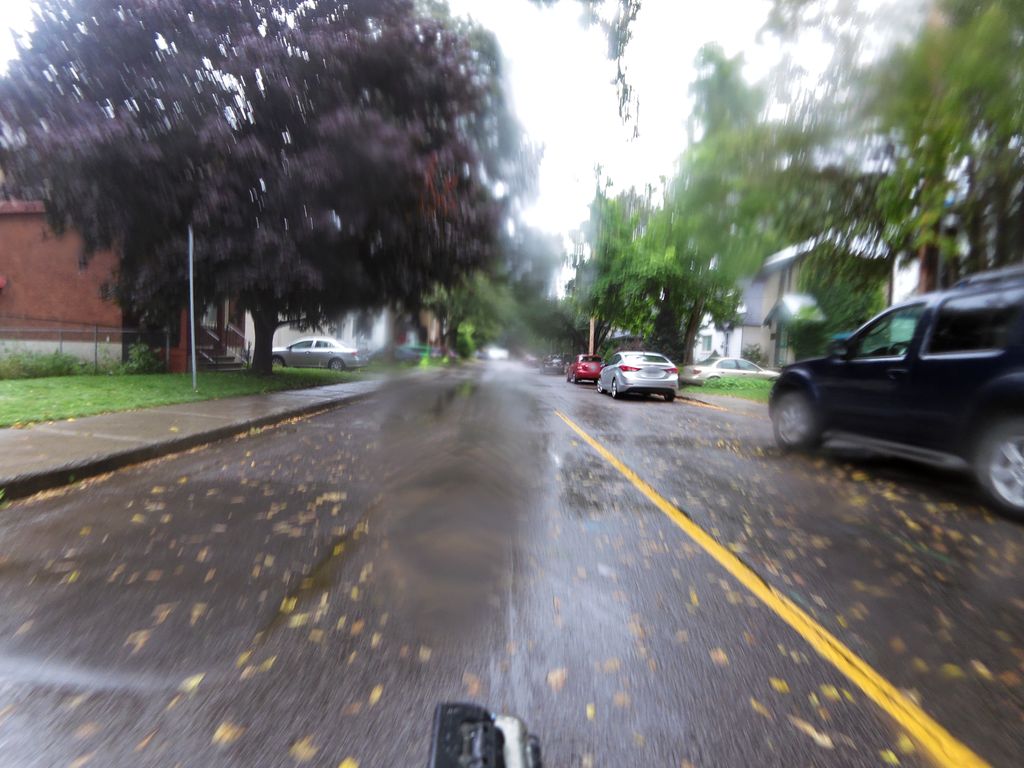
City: ottawa-gatineau